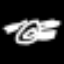
Label: frog